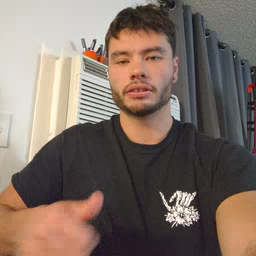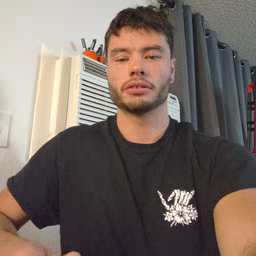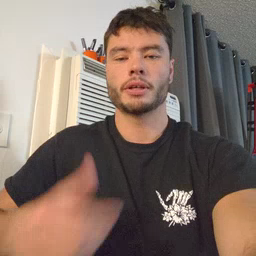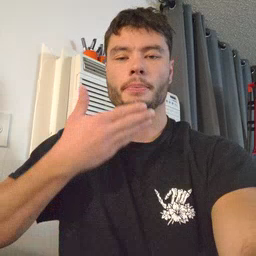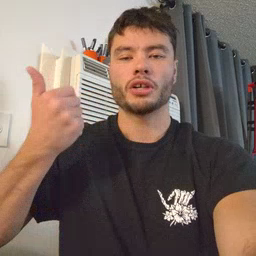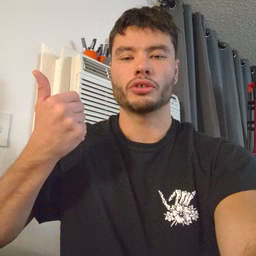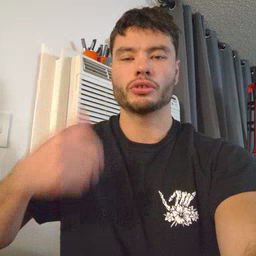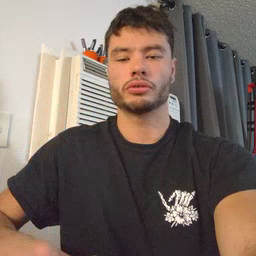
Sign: better